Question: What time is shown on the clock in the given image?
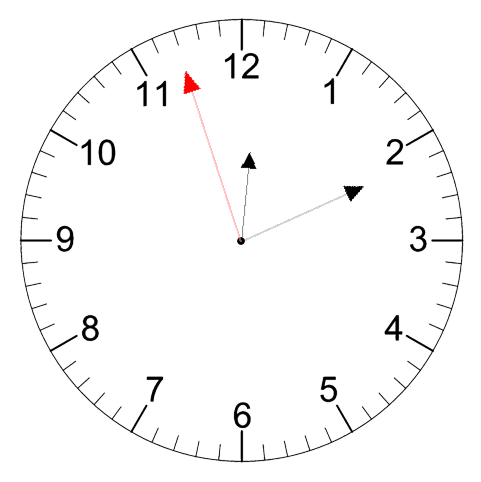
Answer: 12:10:57